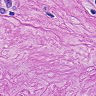
Metastatic tissue present: yes